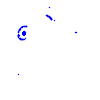
Particle: electron